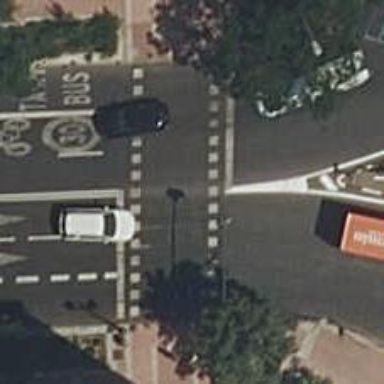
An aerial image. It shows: Traffic signals at road crossing.